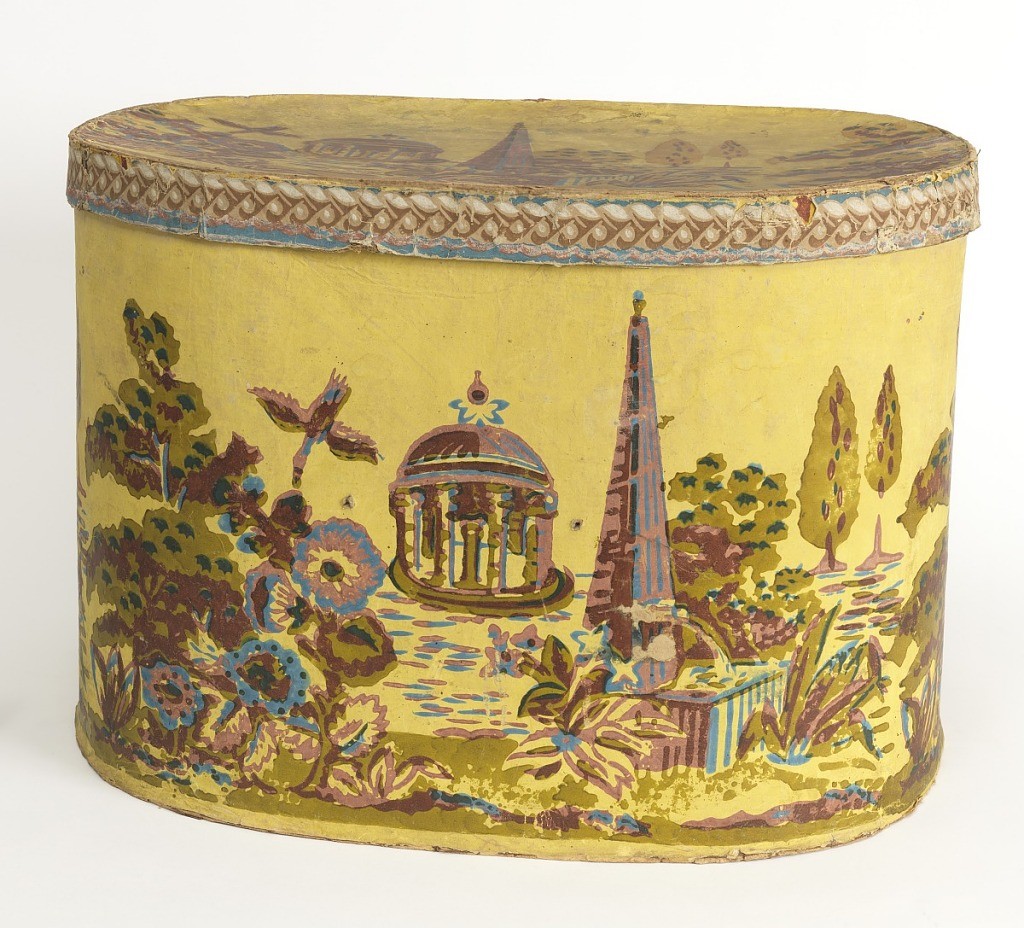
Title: Temple of Love and Pyramid
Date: ca. 1830
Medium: Block-printed paper on pasteboard support
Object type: Bandbox
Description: Scenic paper of formal gardens with "Temple of Love and Pyramid".  Printed in olive green, dark red and brown on pale gold background. Cover matches.